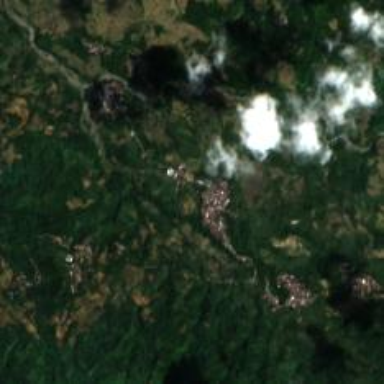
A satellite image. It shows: Village.